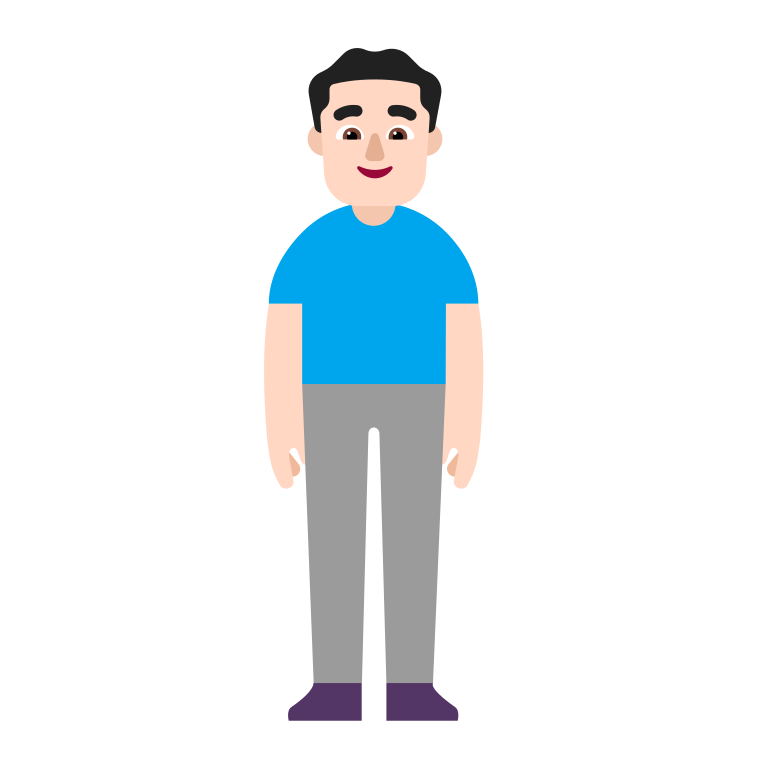
man standing flat light